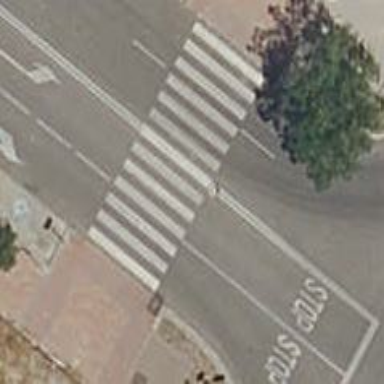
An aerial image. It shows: Uncontrolled road crossing.